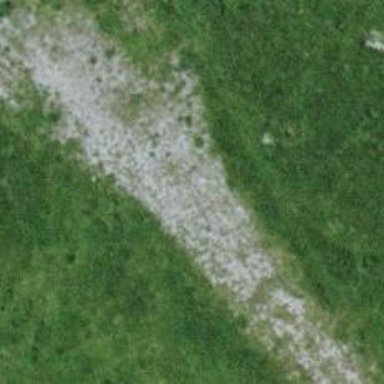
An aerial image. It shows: Gravel track with grade 2 quality.